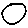
Label: circle